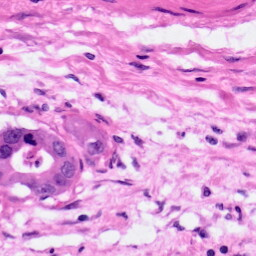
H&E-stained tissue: Pancreatic